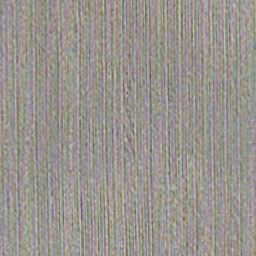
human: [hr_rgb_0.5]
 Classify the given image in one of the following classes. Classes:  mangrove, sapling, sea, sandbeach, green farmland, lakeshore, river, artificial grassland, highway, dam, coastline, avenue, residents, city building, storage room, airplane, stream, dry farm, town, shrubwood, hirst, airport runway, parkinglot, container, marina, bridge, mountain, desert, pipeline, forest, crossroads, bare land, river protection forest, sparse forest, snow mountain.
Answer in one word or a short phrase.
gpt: dry farm